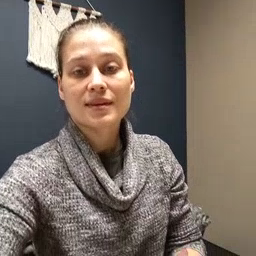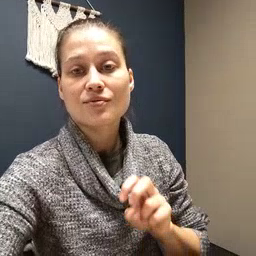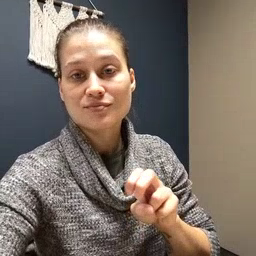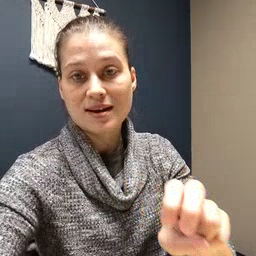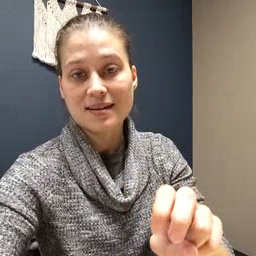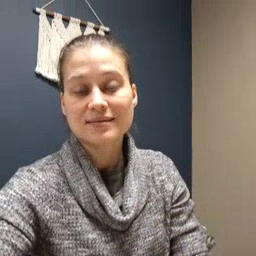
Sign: ride